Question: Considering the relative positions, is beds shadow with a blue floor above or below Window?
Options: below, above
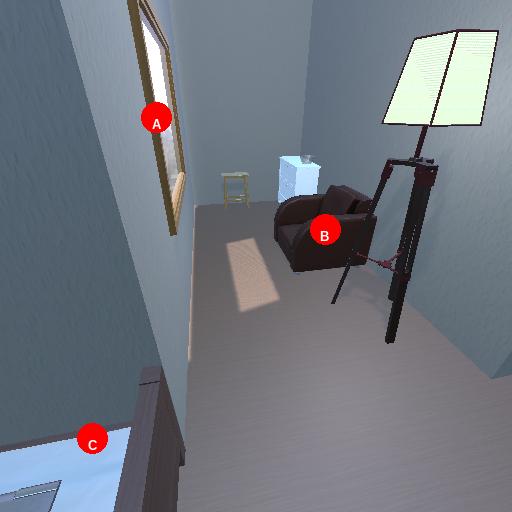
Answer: below